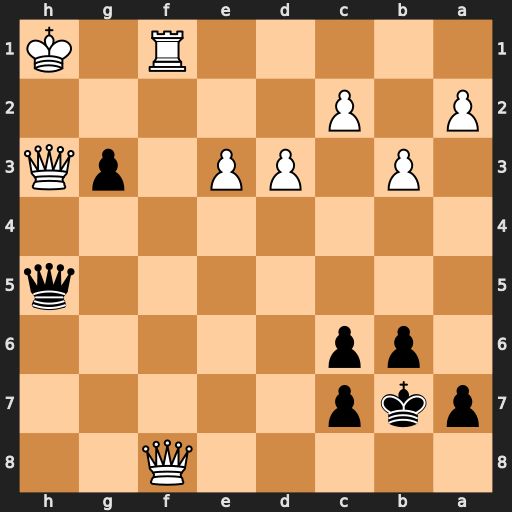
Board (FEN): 5Q2/pkp5/1pp5/7q/8/1P1PP1pQ/P1P5/5R1K
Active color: b
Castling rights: -
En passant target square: -
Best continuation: Qxh3+ Kg1 Qh2#